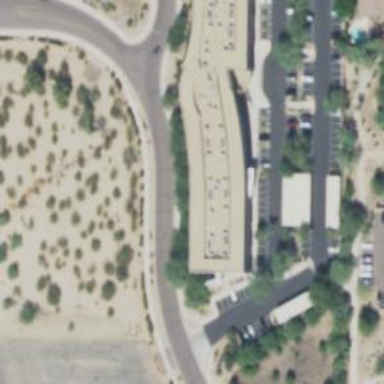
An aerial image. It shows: Healthcare clinic.